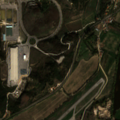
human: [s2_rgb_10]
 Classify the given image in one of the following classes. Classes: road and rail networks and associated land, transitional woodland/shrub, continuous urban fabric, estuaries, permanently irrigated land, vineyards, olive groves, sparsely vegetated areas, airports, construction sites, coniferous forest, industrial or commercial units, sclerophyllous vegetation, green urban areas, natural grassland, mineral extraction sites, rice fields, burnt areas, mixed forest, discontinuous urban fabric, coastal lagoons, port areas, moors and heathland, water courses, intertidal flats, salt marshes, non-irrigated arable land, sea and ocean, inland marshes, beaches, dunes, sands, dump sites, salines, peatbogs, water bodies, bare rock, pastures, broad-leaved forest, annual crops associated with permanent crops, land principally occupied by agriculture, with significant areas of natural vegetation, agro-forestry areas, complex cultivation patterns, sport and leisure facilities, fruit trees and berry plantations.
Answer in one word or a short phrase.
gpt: discontinuous urban fabric, airports, sport and leisure facilities, permanently irrigated land, complex cultivation patterns, land principally occupied by agriculture, with significant areas of natural vegetation, water courses